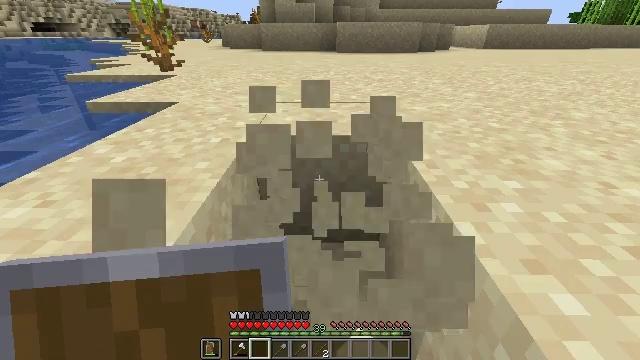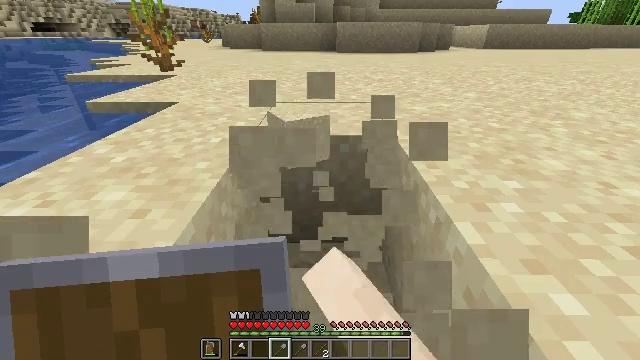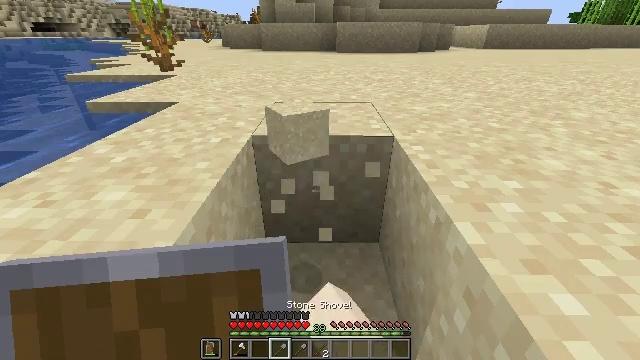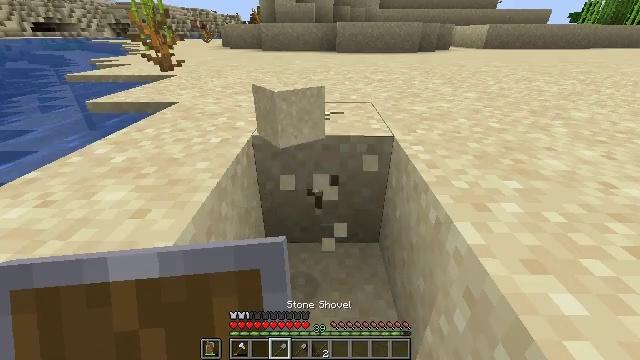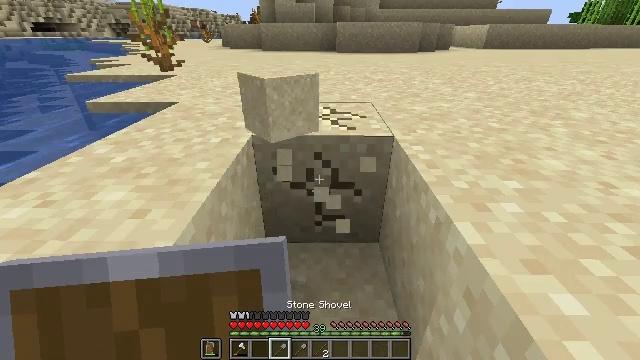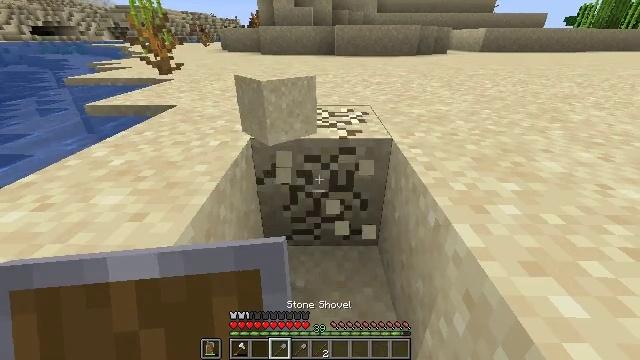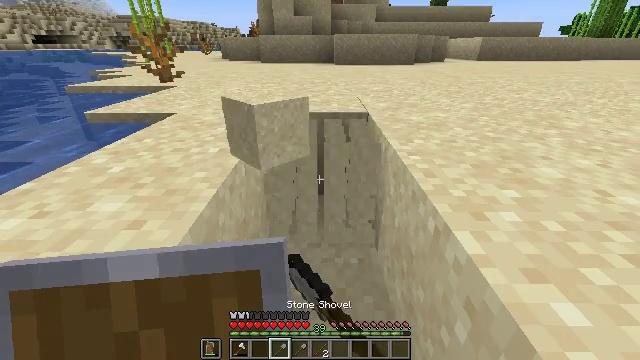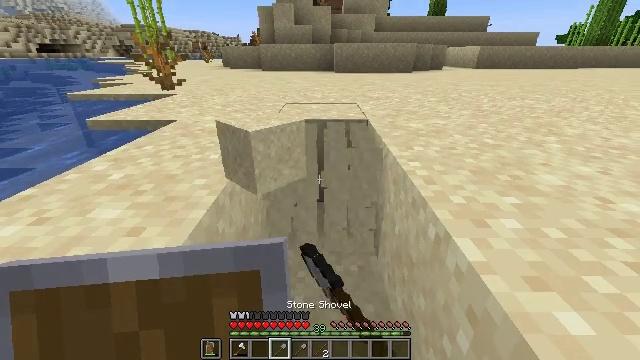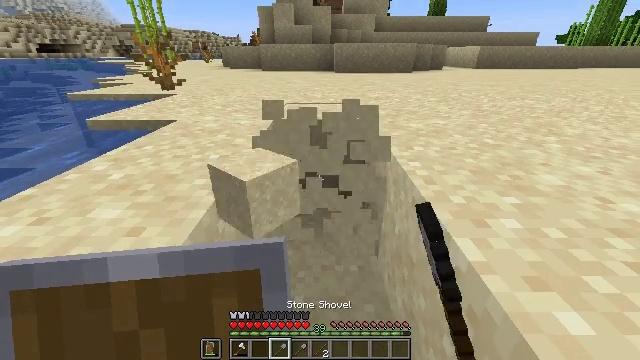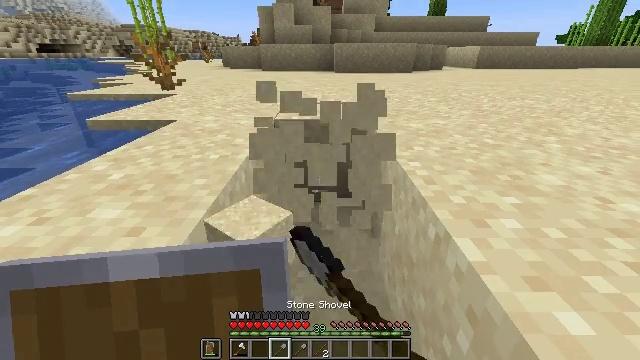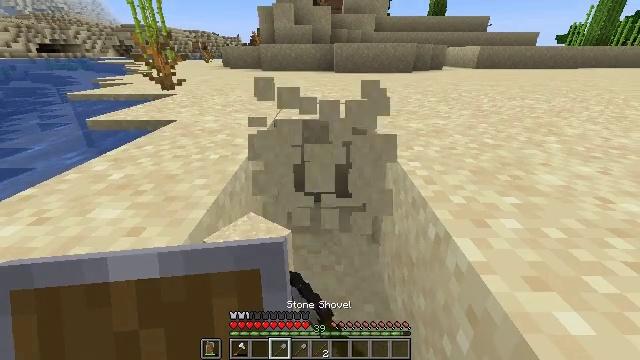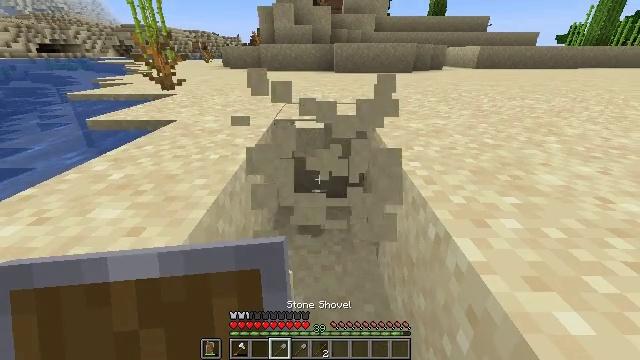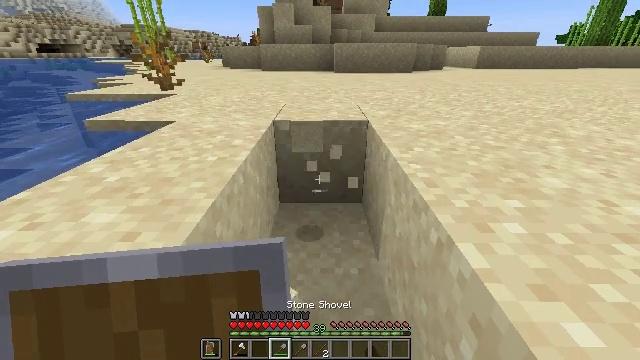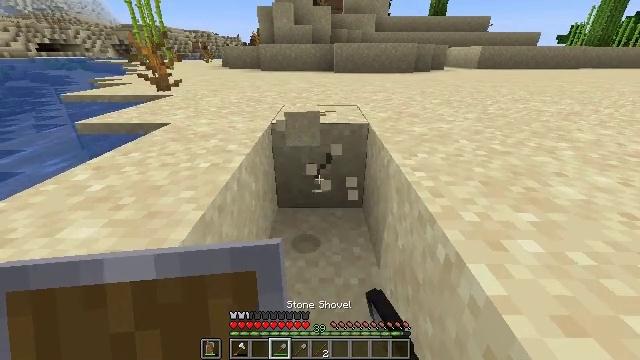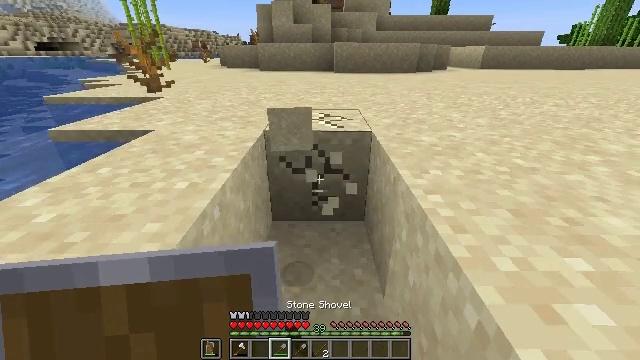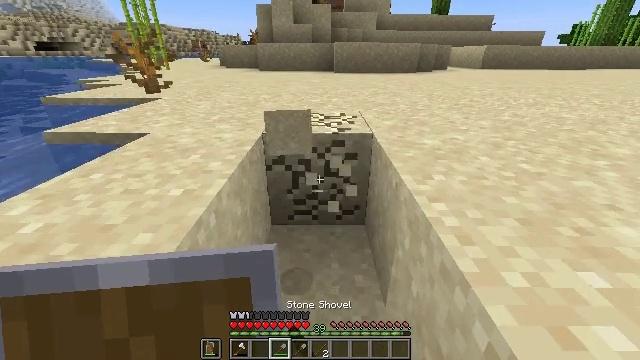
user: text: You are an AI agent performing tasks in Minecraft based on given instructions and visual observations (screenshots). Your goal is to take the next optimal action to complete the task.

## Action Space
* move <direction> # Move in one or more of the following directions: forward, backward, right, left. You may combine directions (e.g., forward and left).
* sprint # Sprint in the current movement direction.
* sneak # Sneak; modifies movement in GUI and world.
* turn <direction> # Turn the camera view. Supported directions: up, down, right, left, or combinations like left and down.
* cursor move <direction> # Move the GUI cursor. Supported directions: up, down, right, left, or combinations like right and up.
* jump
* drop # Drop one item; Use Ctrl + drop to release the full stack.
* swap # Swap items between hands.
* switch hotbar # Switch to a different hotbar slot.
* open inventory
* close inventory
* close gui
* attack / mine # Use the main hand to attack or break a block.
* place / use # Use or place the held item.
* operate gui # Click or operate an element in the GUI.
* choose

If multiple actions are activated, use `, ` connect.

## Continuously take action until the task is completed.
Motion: motion action
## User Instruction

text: Gather sand from the desert.
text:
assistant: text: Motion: attack / mine, switch to hotbar 3
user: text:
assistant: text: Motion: attack / mine, switch to hotbar 3
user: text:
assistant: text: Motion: attack / mine, switch to hotbar 3
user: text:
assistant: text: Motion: attack / mine
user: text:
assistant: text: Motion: attack / mine
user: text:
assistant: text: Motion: turn up, attack / mine
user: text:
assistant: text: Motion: turn up, attack / mine
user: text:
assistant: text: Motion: attack / mine
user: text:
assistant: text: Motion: attack / mine
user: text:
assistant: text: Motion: attack / mine
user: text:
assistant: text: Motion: attack / mine
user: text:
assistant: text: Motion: move forward, attack / mine
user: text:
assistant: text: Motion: move forward, attack / mine
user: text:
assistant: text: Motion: move forward, attack / mine
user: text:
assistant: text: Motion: move forward, attack / mine
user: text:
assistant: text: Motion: attack / mine
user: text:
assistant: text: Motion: attack / mine
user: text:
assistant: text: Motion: attack / mine
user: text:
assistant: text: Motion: attack / mine
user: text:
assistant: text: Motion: move forward, attack / mine
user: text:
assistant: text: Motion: move forward, attack / mine
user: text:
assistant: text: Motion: move forward, attack / mine
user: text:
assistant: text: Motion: move forward, attack / mine
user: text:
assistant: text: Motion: move forward, attack / mine
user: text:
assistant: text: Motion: attack / mine
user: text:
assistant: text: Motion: attack / mine
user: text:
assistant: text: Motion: attack / mine
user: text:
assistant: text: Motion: move forward, attack / mine
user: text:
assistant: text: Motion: move forward, attack / mine
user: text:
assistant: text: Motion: move forward, attack / mine